Field crop: maize
Growth stage: 2
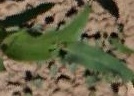
Species: maize